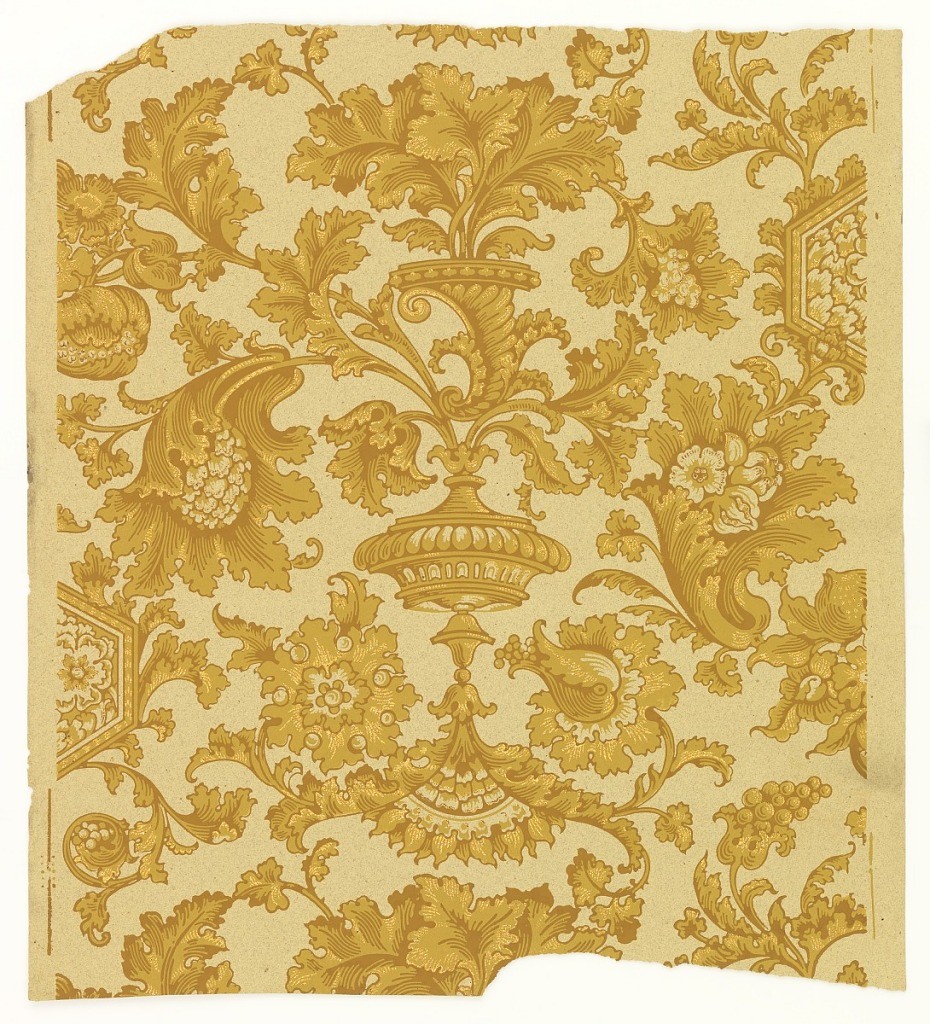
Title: Sidewall
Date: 1885
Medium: Ingrain paper with applied mica flakes
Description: Curvaceous leaf and flower forms rise from cornucopia and urn. Printed in tan, outlined in brown. Flitter paper with highlights of applied mica flakes.